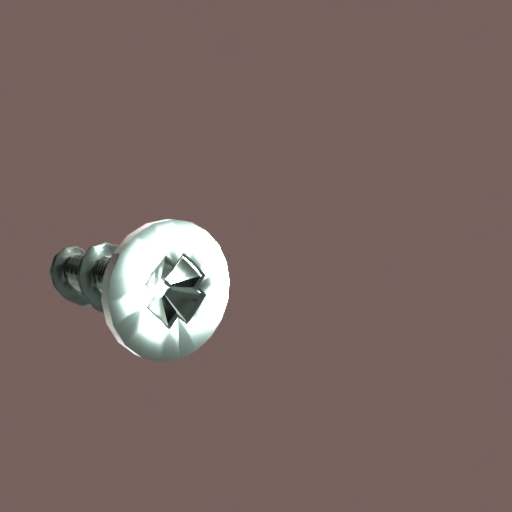
Label: screw